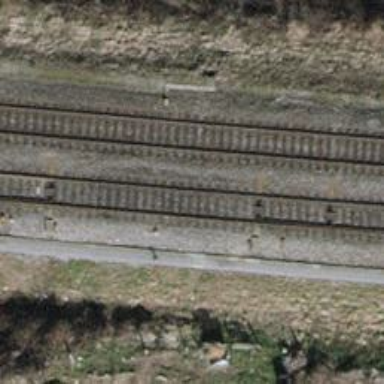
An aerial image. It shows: Railway switch.